Field crop: maize
Growth stage: 2
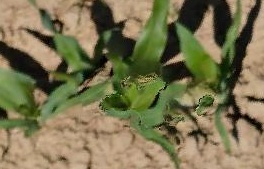
Species: maize